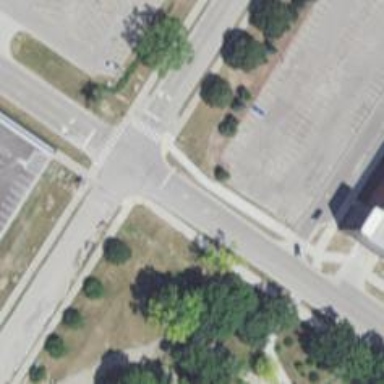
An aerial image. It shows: Road with stop sign.